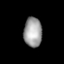
Tissue: lung
Cell type: Others
Senescence score: 0.2414
Nuclear area (px): 528
Mean DAPI intensity: 158.191